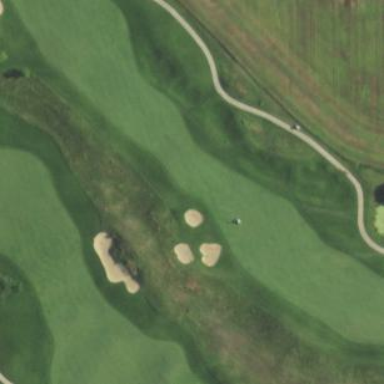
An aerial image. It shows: Golf fairway surrounded by grass.